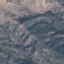
Land use / land cover: HerbaceousVegetation